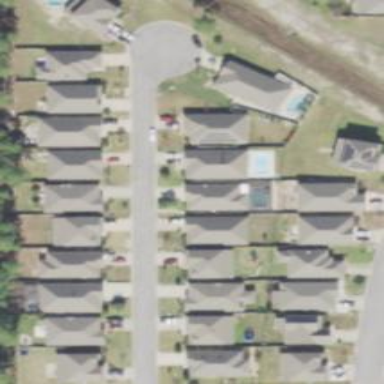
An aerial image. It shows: Residential area composed of single-family homes.